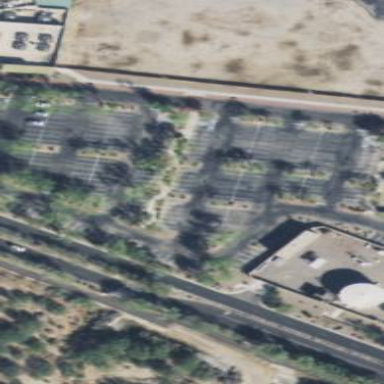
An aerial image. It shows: Parking area.